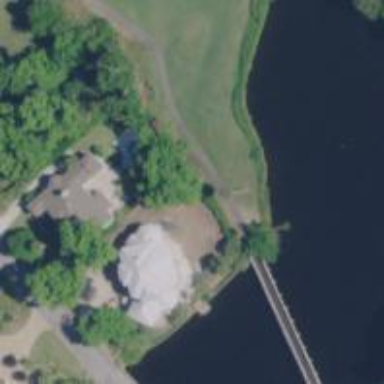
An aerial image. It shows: Path bridge with view of golf course.